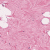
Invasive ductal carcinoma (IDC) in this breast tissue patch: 0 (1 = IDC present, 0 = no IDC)